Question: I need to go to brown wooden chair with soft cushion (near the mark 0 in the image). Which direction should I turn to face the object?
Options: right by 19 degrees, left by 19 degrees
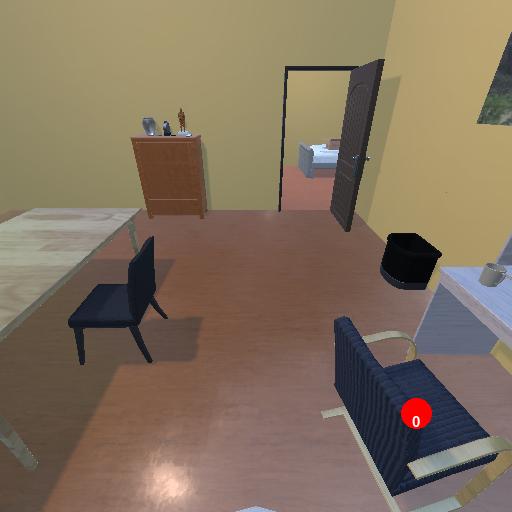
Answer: right by 19 degrees